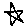
Label: star